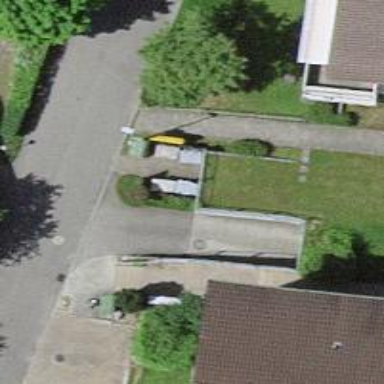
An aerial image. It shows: Parking entrance.